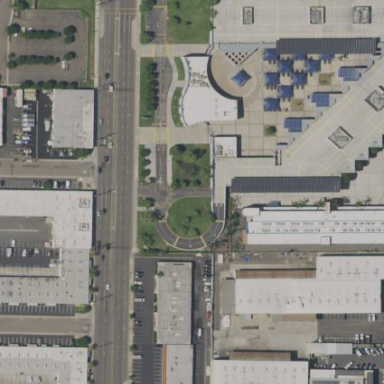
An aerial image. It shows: Rooftop parking area with concrete surface.